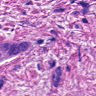
Metastatic tissue present: yes